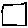
Label: square